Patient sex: M
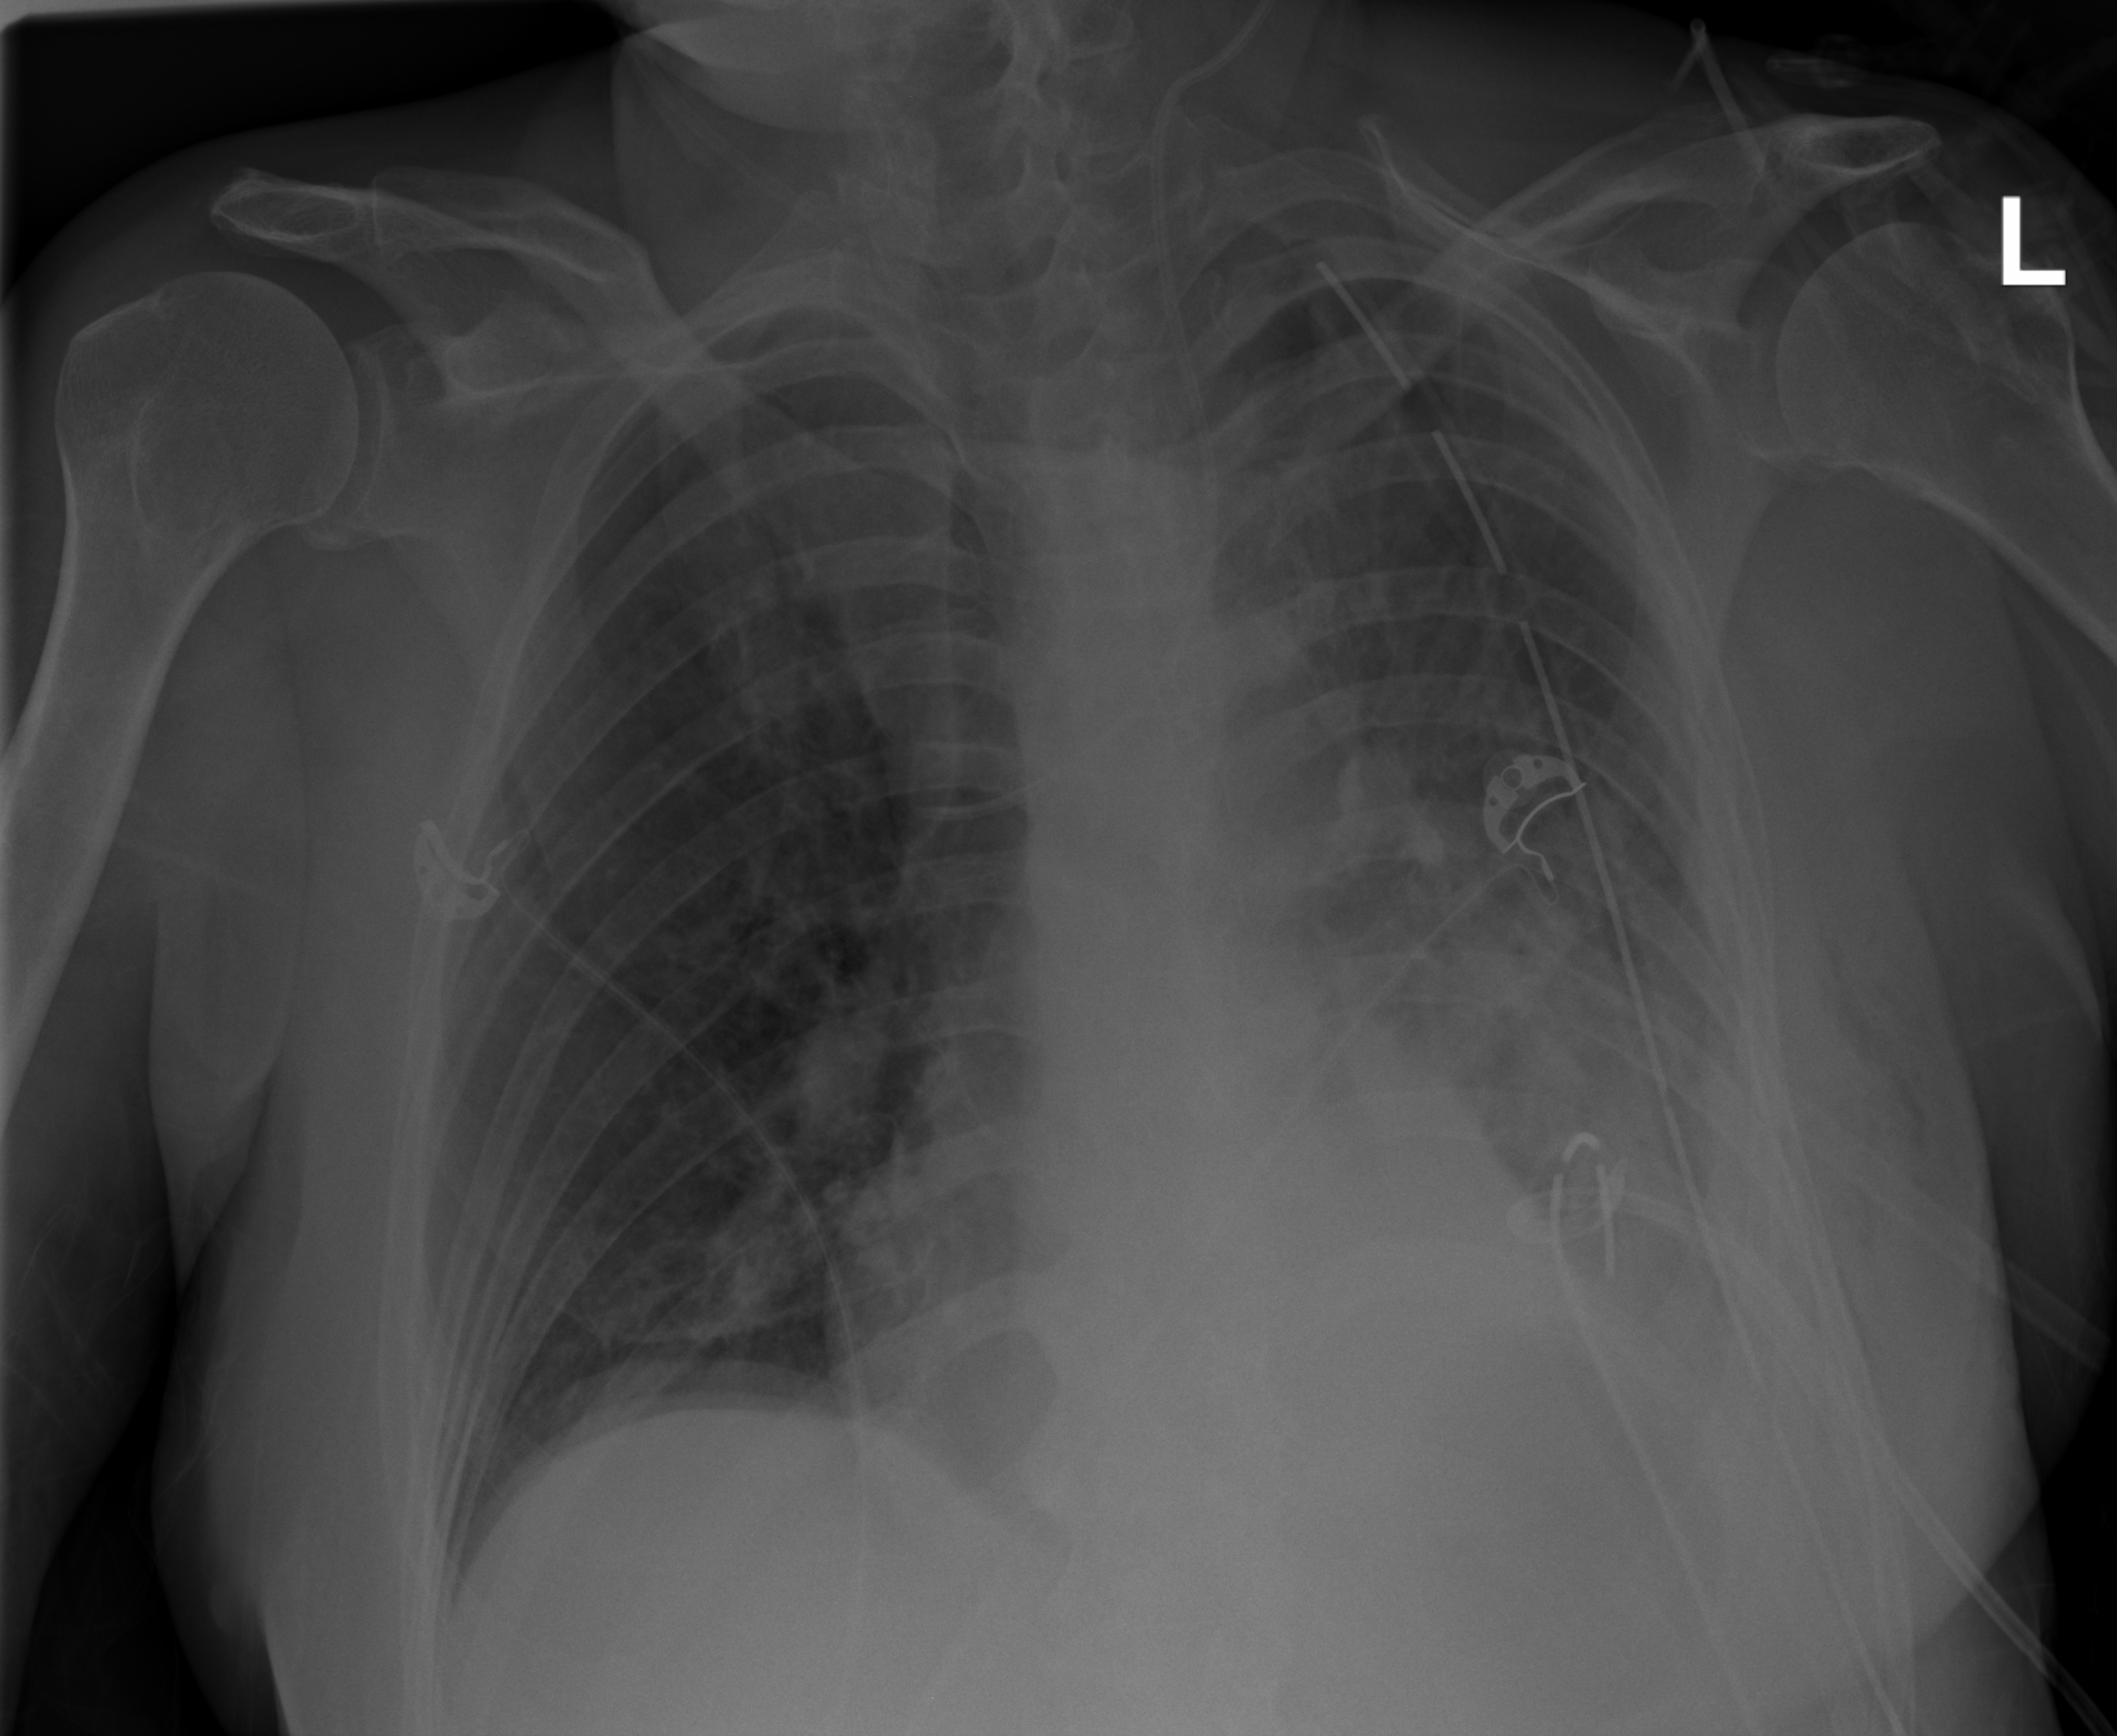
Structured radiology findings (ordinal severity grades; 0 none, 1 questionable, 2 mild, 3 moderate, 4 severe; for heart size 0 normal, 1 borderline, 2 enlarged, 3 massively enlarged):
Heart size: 2
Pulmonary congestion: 0
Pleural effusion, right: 0
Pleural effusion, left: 3
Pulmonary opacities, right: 0
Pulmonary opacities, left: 3
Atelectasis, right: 0
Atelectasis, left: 2